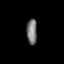
Tissue: prostate
Cell type: Fibroblasts
Senescence score: 0.7257
Nuclear area (px): 259
Mean DAPI intensity: 121.112